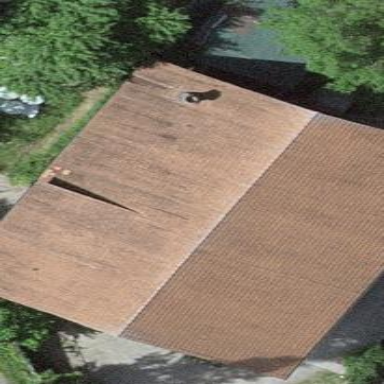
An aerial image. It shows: Barn.